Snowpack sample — Buffalo Mountain, Silverthorne, Colorado, USA (2/22/26, 2:02 PM MST)
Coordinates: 39.622, -106.113
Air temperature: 33 °F
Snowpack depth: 63 cm
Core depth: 50 cm
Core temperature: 28.4 °F
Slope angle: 11°, slope face: 116°
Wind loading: low
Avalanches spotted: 0
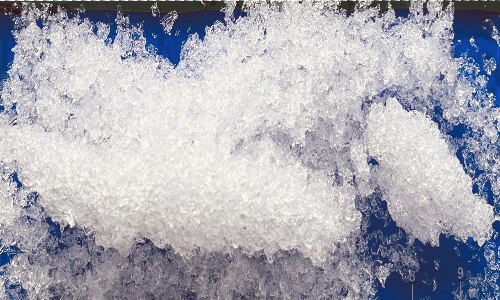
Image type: core
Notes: In a firebreak similar to site 1, minimal wind loading with no spotted avalanches (not many faces in view though)